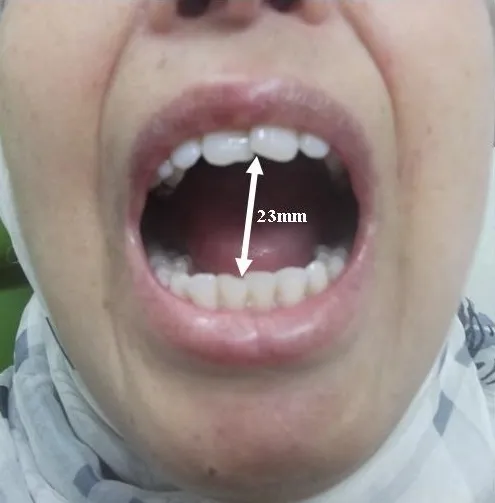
Restricted mouth opening and trajectory deviation to the right side.
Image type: medical_photograph (oral_photograph)